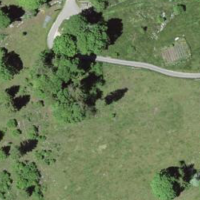
EUNIS habitat code: 44
Species observed at this site:
Clinopodium vulgare